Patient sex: M
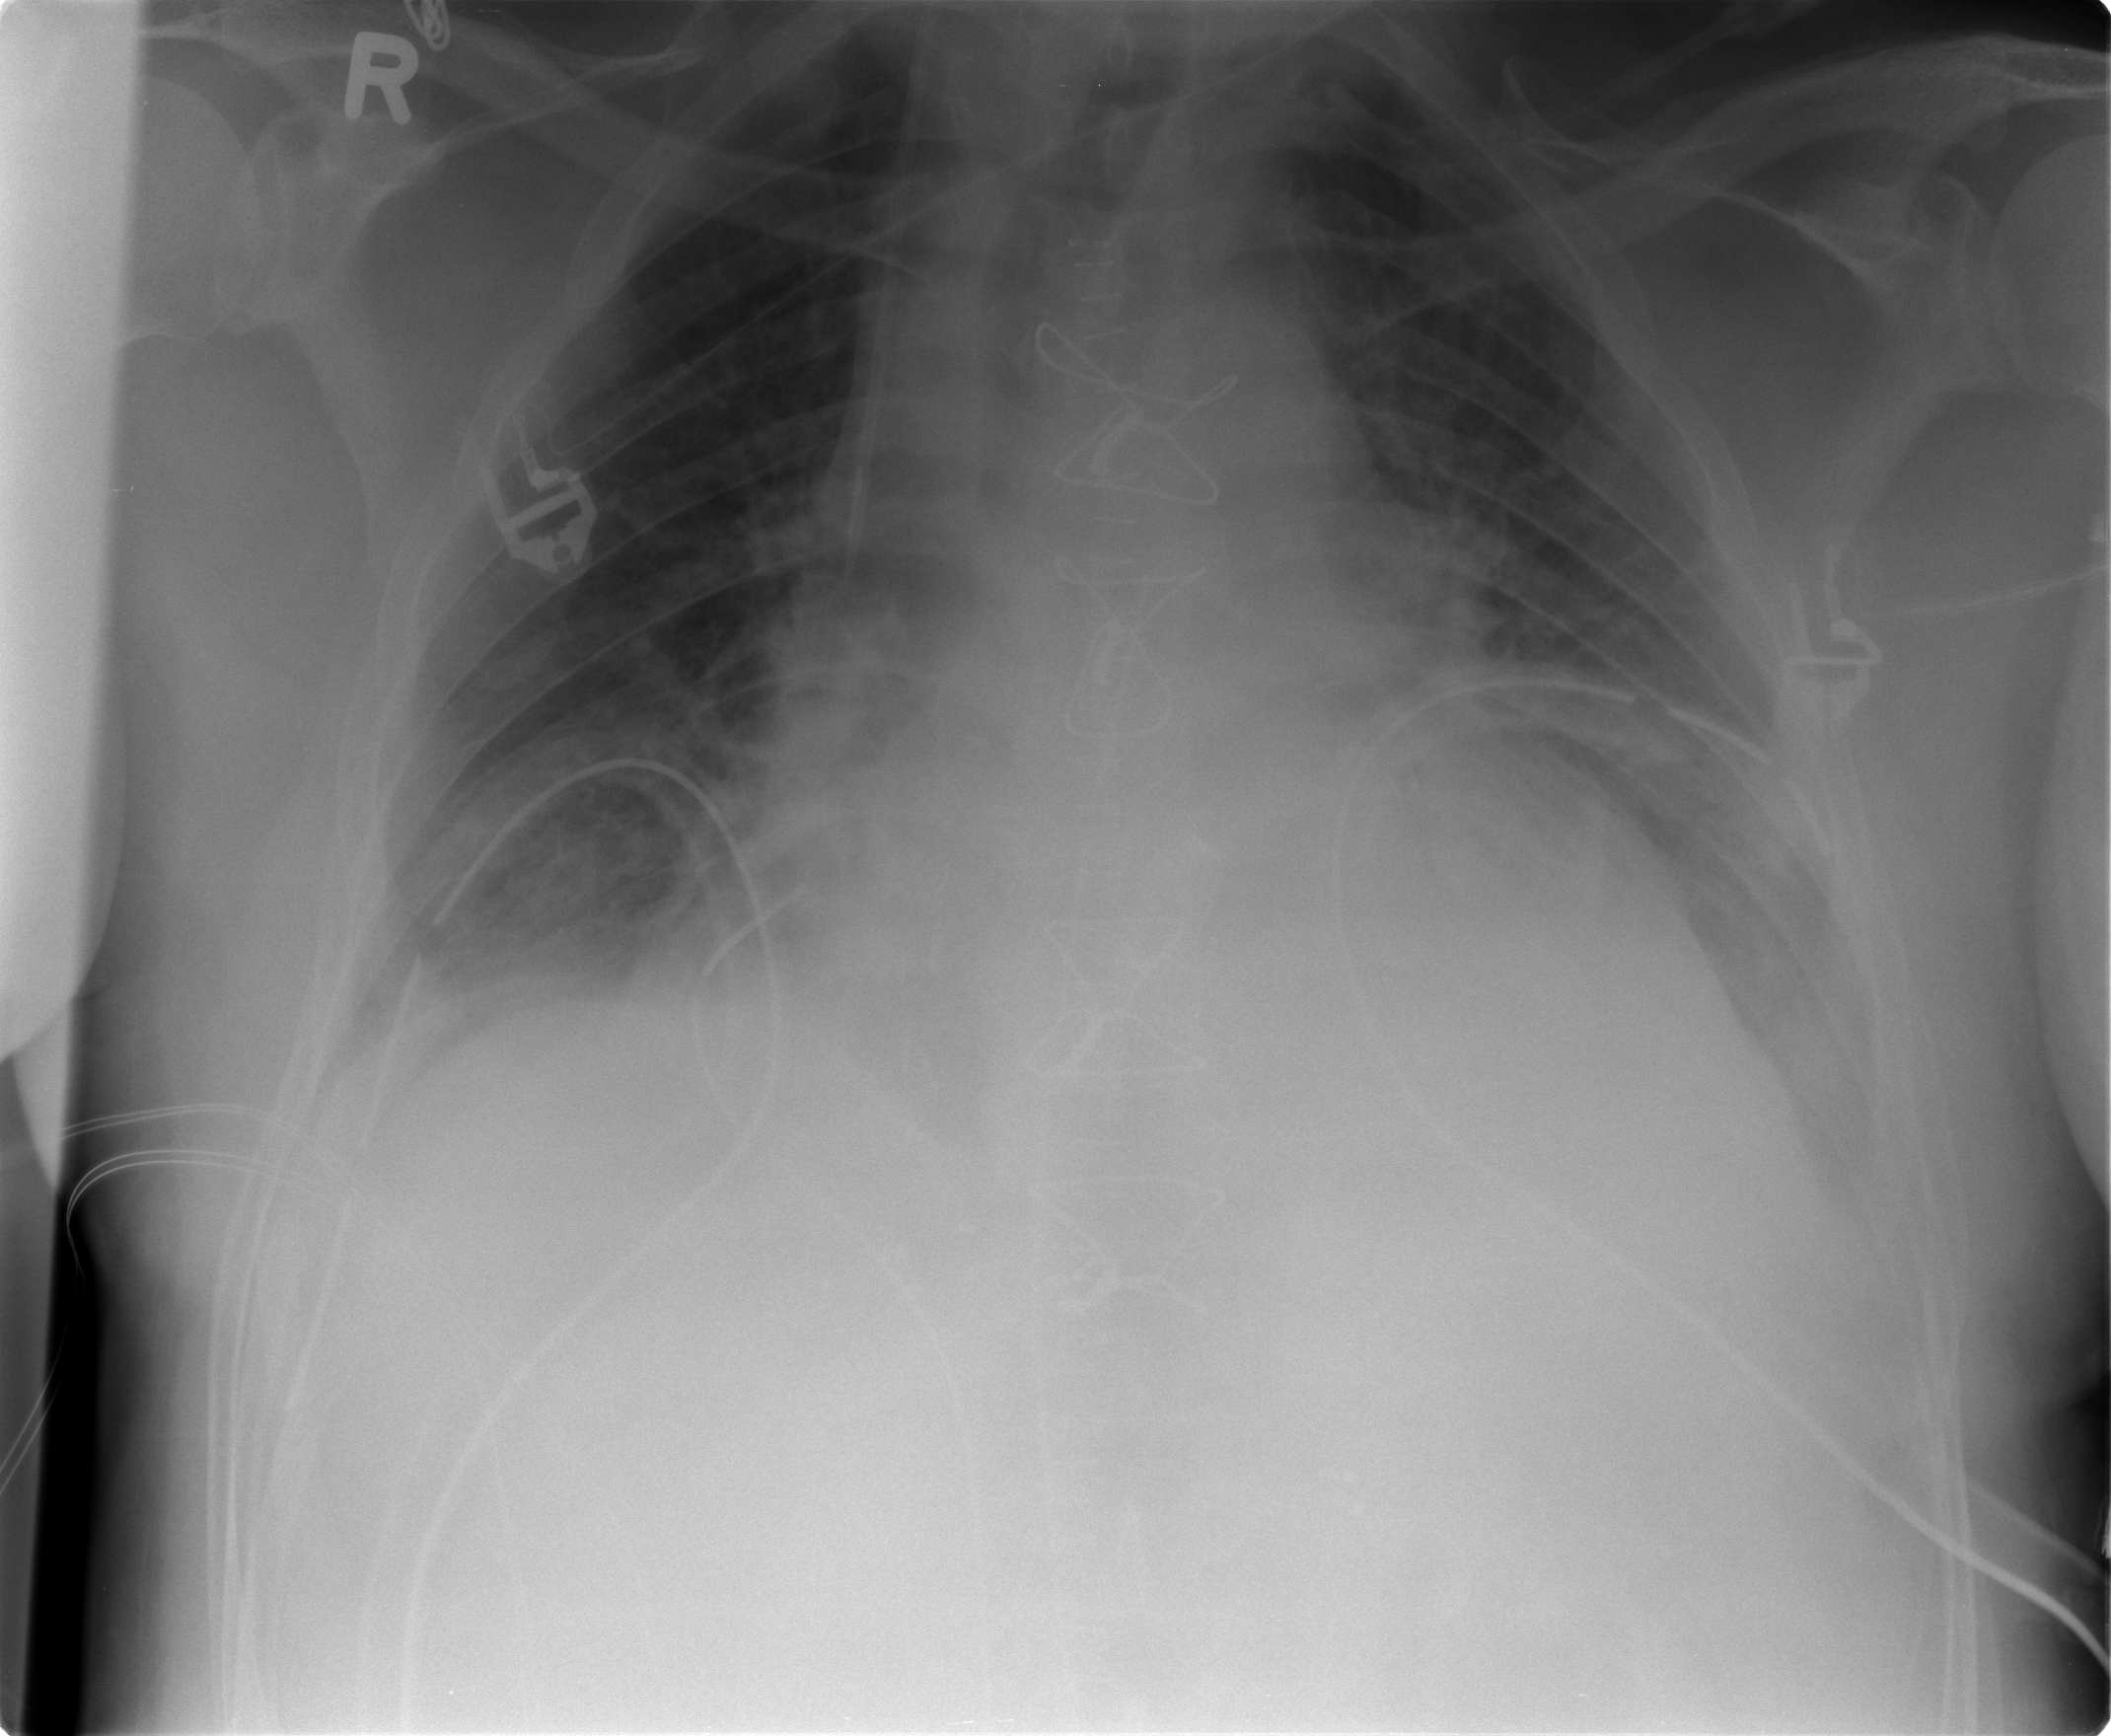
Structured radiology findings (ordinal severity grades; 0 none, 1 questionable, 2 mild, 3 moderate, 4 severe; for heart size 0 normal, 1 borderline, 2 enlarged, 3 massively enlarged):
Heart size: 2
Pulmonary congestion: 3
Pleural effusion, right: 1
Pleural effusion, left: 2
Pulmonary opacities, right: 1
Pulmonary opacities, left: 1
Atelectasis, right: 0
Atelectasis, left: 0